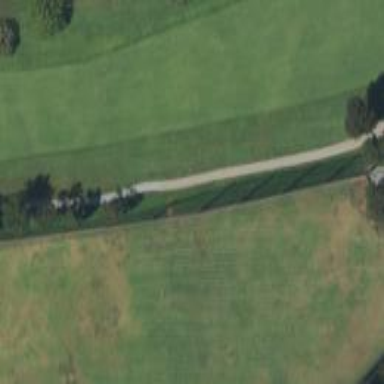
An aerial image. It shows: Golf cartpath that is also road path.